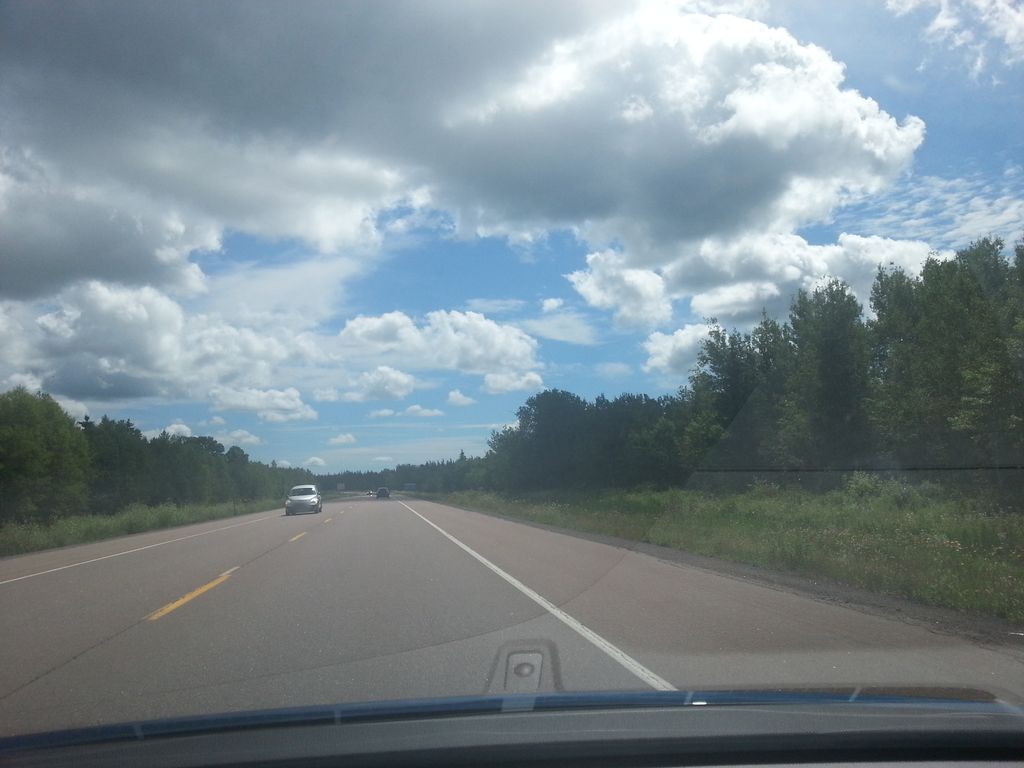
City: charlottetown